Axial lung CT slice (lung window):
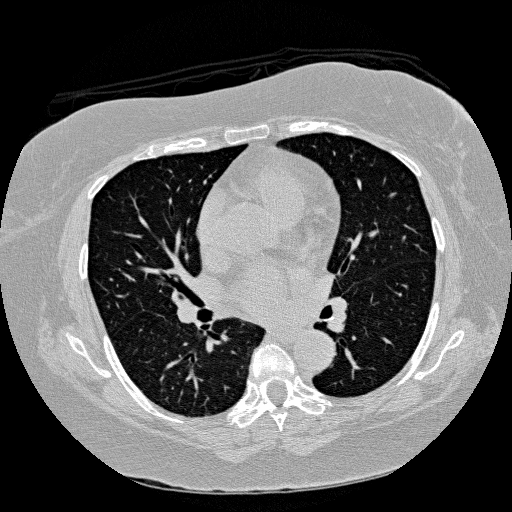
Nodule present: no